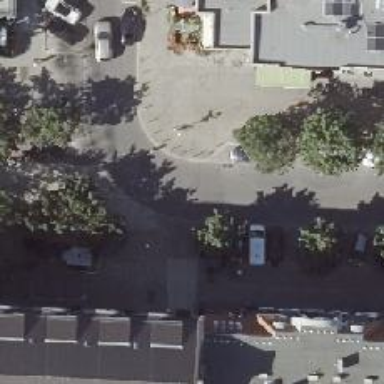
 parking is perpendicular to the street side."